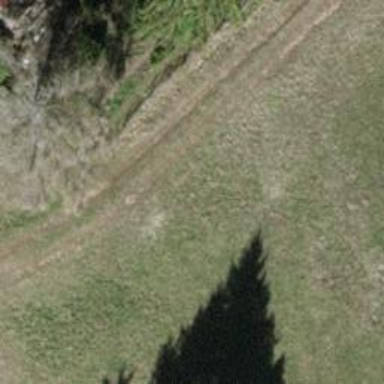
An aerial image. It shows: Path.